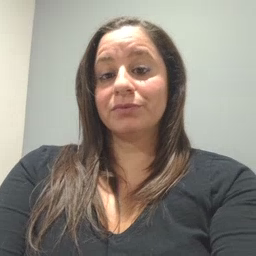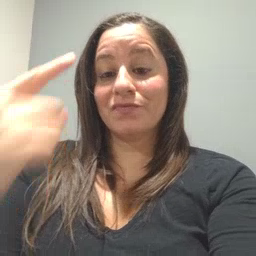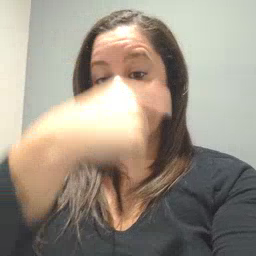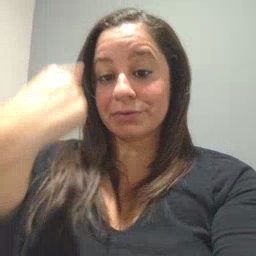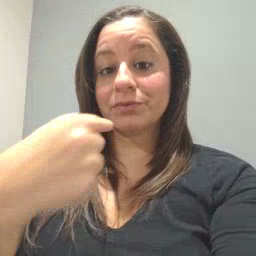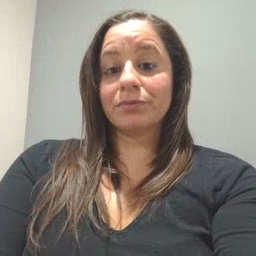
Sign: face